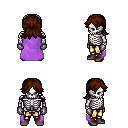
a pixel art fantasy rpg character, male body template, skeleton, lavender cape, gold greaves, brown loose hair, metal gloves, maroon shoes, four views (front, back, left, right), 2x2 character sprite sheet, small pixel art, hard edges, no anti-aliasing